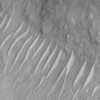
Atmospheric dust classification: not_dusty